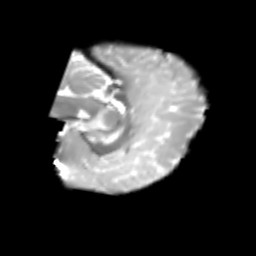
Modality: T2w
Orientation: sagittal
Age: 6
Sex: male
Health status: healthy